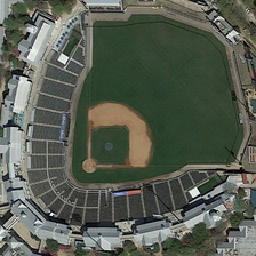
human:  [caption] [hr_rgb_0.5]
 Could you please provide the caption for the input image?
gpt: There are many grey roofs around the meadow.

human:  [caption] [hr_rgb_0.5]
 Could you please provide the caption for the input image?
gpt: There was a bare land on the side of the lawn.

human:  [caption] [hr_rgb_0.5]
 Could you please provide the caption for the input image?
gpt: There are many houses with grey roofs around the grass.

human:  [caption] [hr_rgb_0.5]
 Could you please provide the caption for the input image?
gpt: There is an open space at the edge of the lawn.

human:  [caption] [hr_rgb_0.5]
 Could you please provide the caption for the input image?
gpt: There are many grey houses around the lawn.